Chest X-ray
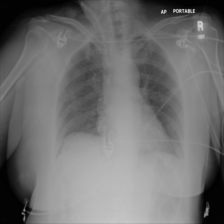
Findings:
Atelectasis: negative
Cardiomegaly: negative
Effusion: positive
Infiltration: negative
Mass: negative
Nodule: negative
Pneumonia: negative
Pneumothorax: negative
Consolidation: negative
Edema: negative
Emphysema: negative
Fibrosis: negative
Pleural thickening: negative
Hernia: negative